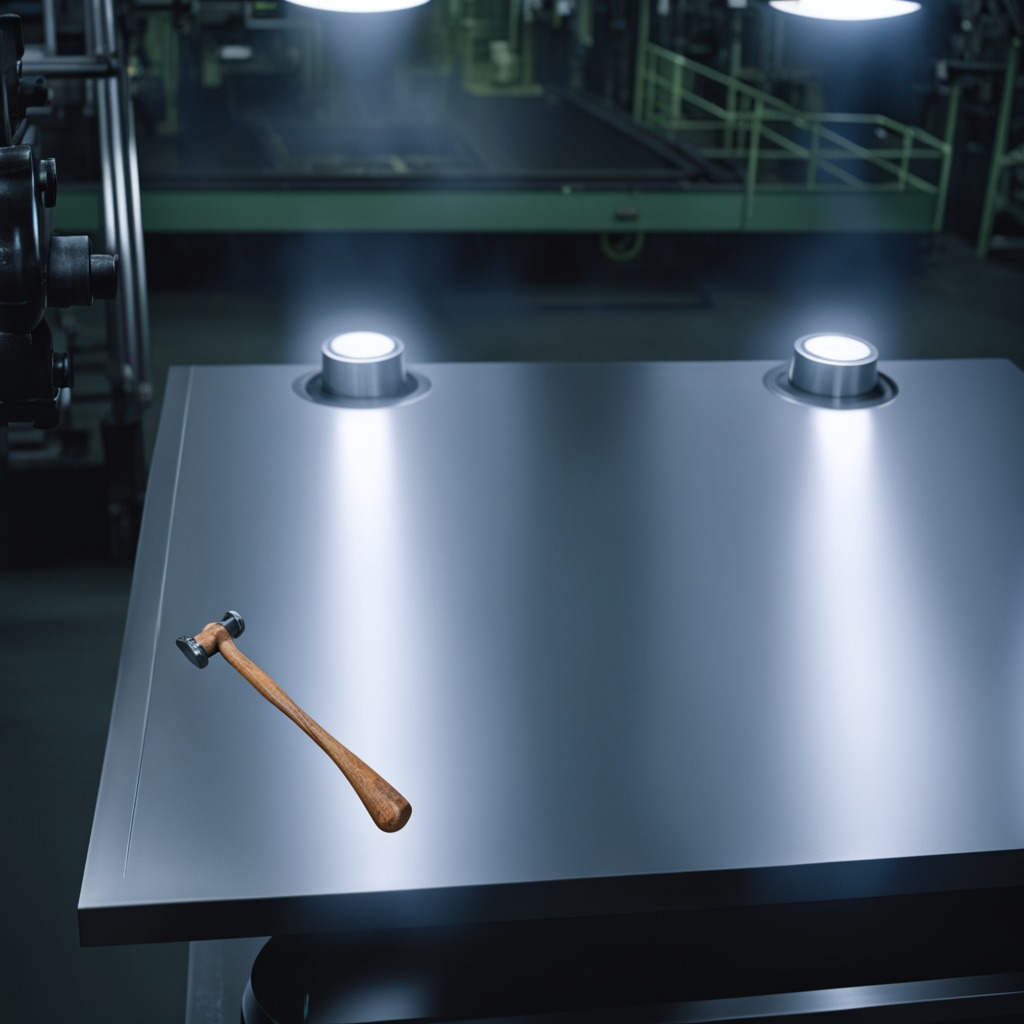
A hammer is lying on the metal table.